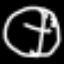
Label: clock